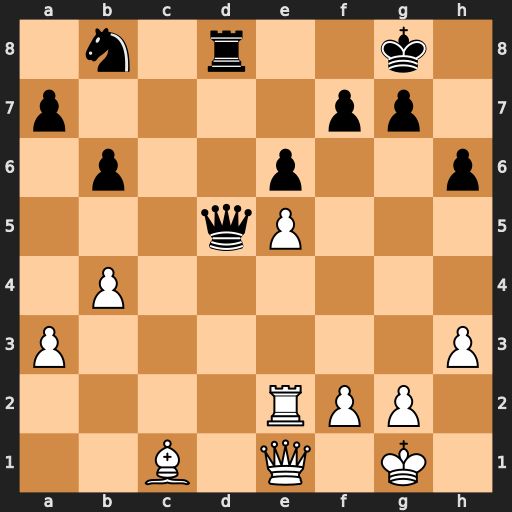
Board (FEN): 1n1r2k1/p4pp1/1p2p2p/3qP3/1P6/P6P/4RPP1/2B1Q1K1
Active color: w
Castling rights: -
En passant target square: -
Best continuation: Rd2 Qxd2 Bxd2